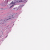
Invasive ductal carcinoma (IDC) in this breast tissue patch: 1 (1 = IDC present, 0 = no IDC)